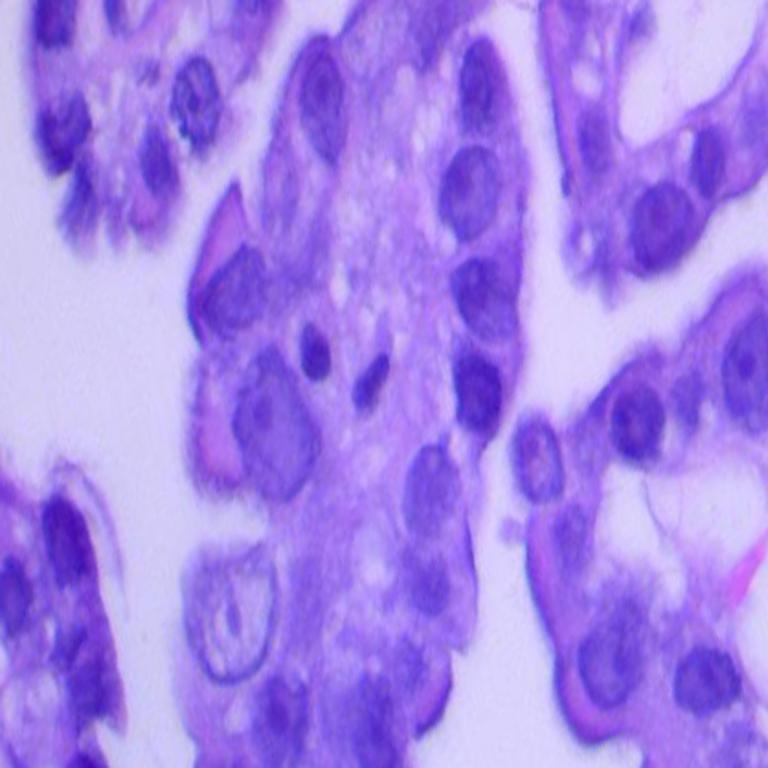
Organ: lung
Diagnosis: adenocarcinomas